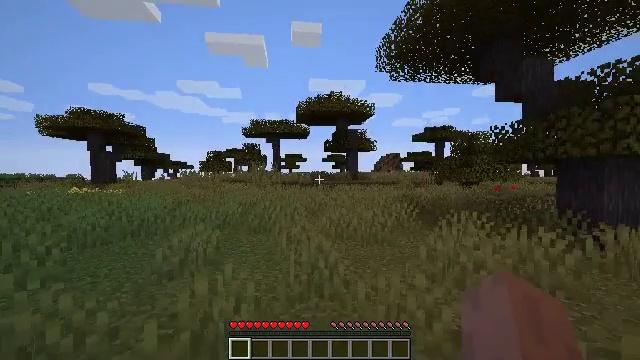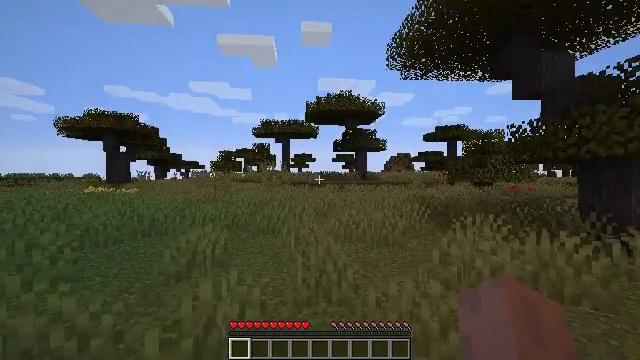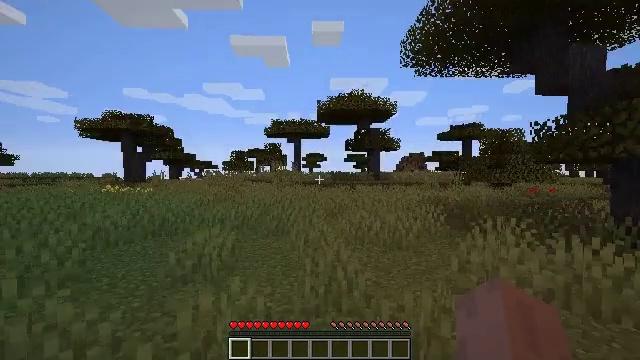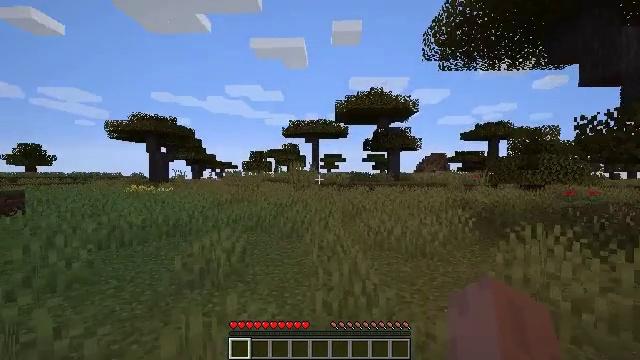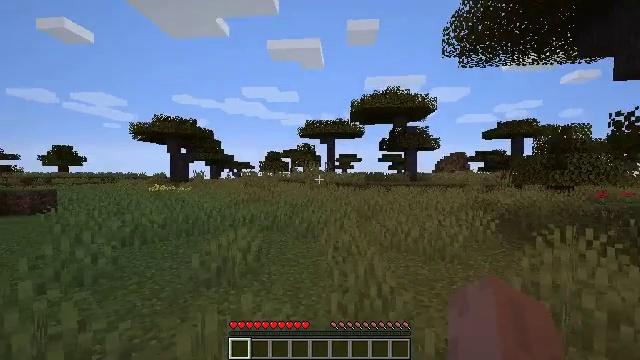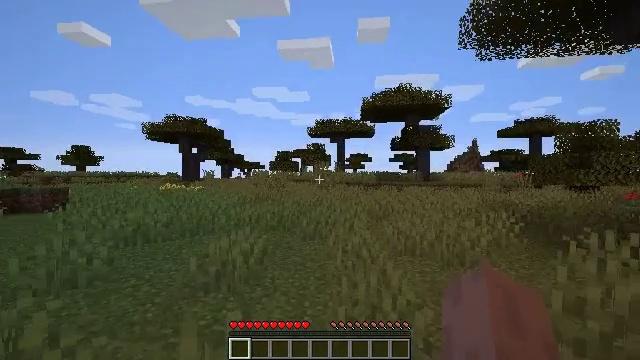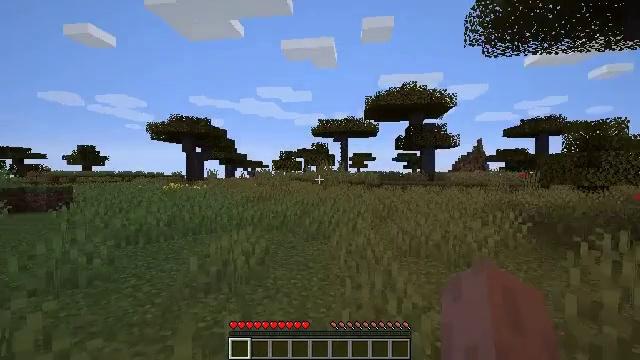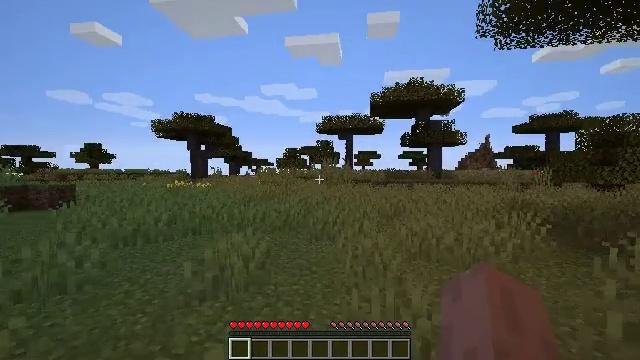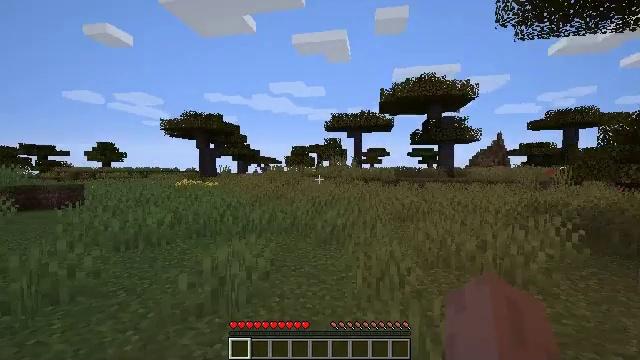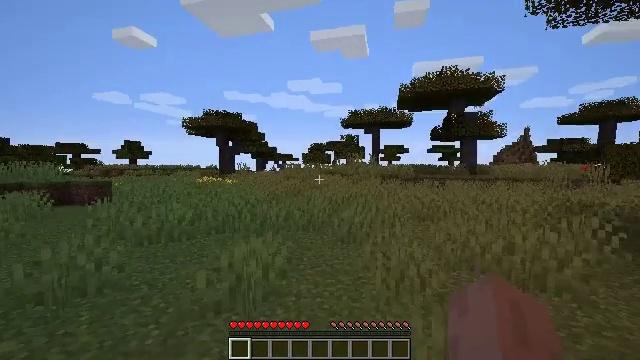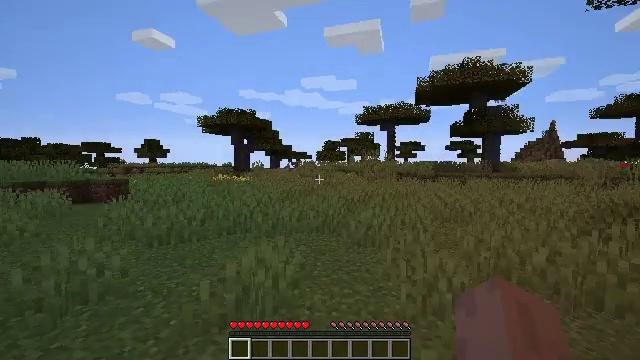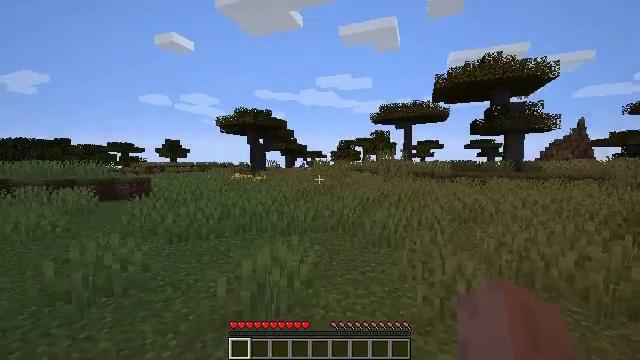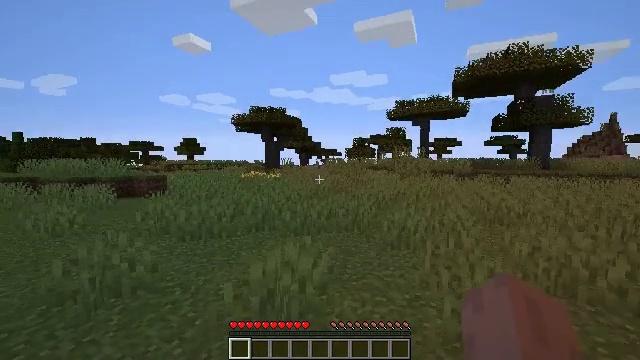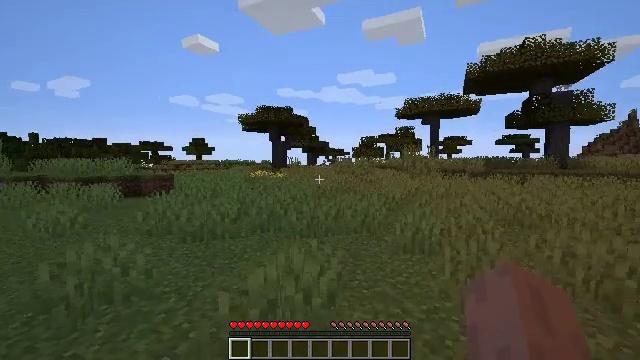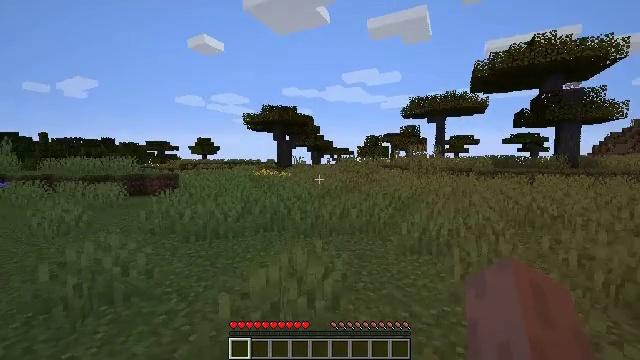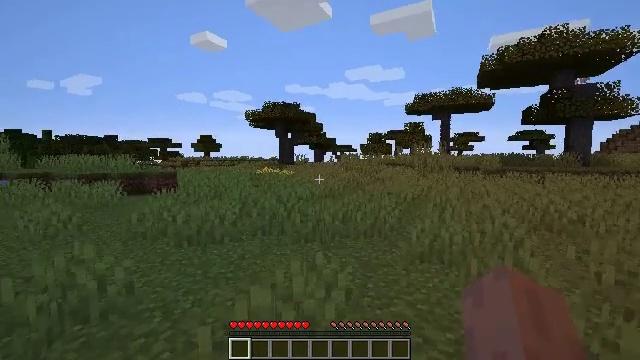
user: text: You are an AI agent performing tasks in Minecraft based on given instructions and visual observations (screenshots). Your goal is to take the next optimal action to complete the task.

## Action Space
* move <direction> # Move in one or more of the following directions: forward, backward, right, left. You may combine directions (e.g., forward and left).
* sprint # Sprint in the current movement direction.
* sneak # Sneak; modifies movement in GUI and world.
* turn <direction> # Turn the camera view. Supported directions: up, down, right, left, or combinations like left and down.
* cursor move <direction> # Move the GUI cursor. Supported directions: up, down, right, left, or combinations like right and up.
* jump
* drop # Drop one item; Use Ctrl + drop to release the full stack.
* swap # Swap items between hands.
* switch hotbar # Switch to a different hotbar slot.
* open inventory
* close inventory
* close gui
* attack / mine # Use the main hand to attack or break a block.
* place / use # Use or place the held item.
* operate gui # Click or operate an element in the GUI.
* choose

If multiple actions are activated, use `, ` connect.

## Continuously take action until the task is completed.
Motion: motion action
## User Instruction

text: Mine acacia log from the tree's trunk.
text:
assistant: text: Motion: move forward, turn left, attack / mine
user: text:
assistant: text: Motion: move forward, turn left, attack / mine
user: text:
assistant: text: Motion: move forward, turn left, attack / mine
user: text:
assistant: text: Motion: move forward, turn left, attack / mine
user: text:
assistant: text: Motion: move forward, turn left, attack / mine
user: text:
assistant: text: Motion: move forward, attack / mine
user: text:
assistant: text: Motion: move forward, turn left, attack / mine
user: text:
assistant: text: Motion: move forward, turn left, attack / mine
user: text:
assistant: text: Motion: move forward, turn left, attack / mine
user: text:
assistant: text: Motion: move forward, turn left, attack / mine
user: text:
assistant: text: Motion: move forward, turn left, attack / mine
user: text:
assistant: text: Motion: move forward, turn left, attack / mine
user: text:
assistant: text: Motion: move forward, turn left, attack / mine
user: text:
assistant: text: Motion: move forward, turn left, attack / mine
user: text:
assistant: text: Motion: move forward, attack / mine
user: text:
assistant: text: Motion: move forward, attack / mine
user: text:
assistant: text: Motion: move forward, attack / mine
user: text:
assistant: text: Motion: move forward, attack / mine
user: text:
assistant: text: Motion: move forward, attack / mine
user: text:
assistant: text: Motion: move forward, attack / mine
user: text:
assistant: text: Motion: move forward, attack / mine
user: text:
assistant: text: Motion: move forward, attack / mine
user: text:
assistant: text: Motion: move forward, attack / mine
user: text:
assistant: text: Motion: move forward, attack / mine
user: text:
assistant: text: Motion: move forward, attack / mine
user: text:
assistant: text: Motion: move forward, attack / mine
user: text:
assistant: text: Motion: move forward, attack / mine
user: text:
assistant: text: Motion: move forward, attack / mine
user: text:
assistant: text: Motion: move forward, attack / mine
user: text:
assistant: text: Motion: move forward, attack / mine